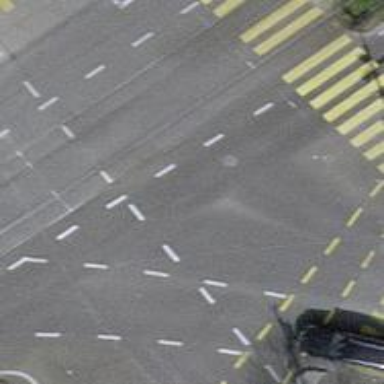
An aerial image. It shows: Road with traffic signals.